Interaction volume radius: 5 \u00c5
Interaction volume height: 25 \u00c5
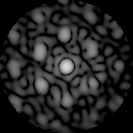
Disorder parameter: 0.5914